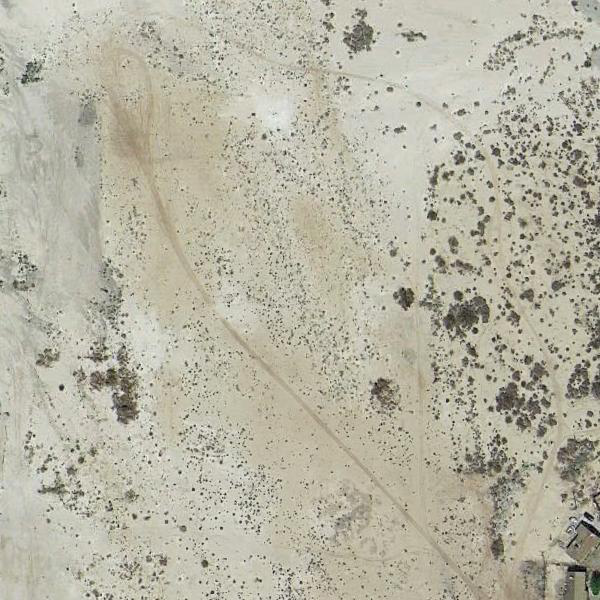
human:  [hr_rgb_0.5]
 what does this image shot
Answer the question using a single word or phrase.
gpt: desert